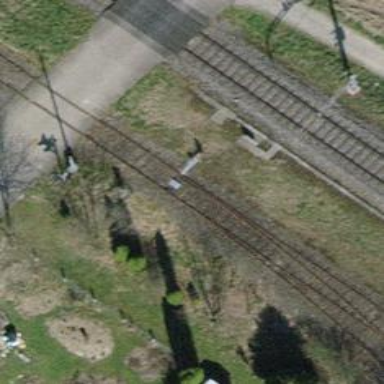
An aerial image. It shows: Railway switch.